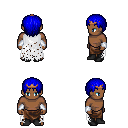
a pixel art fantasy rpg character, male body template, human, dark skin, white tattered cape, robe skirt, blue plain hairstyle, bronze tiara, white cloth bracers, black shoes, four views (front, back, left, right), 2x2 character sprite sheet, small pixel art, hard edges, no anti-aliasing